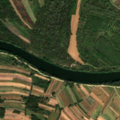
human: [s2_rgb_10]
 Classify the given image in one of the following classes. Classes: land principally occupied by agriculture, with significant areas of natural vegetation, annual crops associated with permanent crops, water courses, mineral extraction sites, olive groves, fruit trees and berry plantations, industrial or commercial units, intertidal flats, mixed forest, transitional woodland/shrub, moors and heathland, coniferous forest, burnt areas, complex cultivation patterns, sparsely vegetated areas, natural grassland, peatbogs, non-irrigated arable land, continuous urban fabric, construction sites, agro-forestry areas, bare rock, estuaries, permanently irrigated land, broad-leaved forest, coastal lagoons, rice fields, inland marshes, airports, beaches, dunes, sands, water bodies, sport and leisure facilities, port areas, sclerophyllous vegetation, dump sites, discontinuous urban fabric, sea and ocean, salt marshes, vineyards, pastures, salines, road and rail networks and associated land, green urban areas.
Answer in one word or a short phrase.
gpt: non-irrigated arable land, land principally occupied by agriculture, with significant areas of natural vegetation, broad-leaved forest, transitional woodland/shrub, water courses